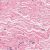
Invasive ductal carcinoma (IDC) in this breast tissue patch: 0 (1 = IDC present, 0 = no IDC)